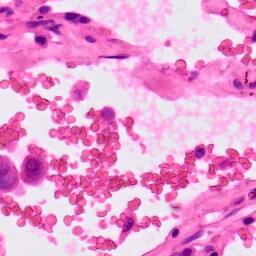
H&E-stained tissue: Lung